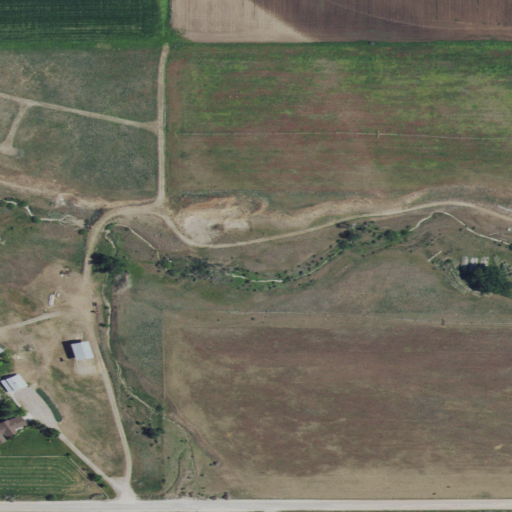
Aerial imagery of valley in Idaho named Deep Canyon containing cultivated crops, grassland, open development, shrub, and low intensity development